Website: lowes
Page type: billing-address
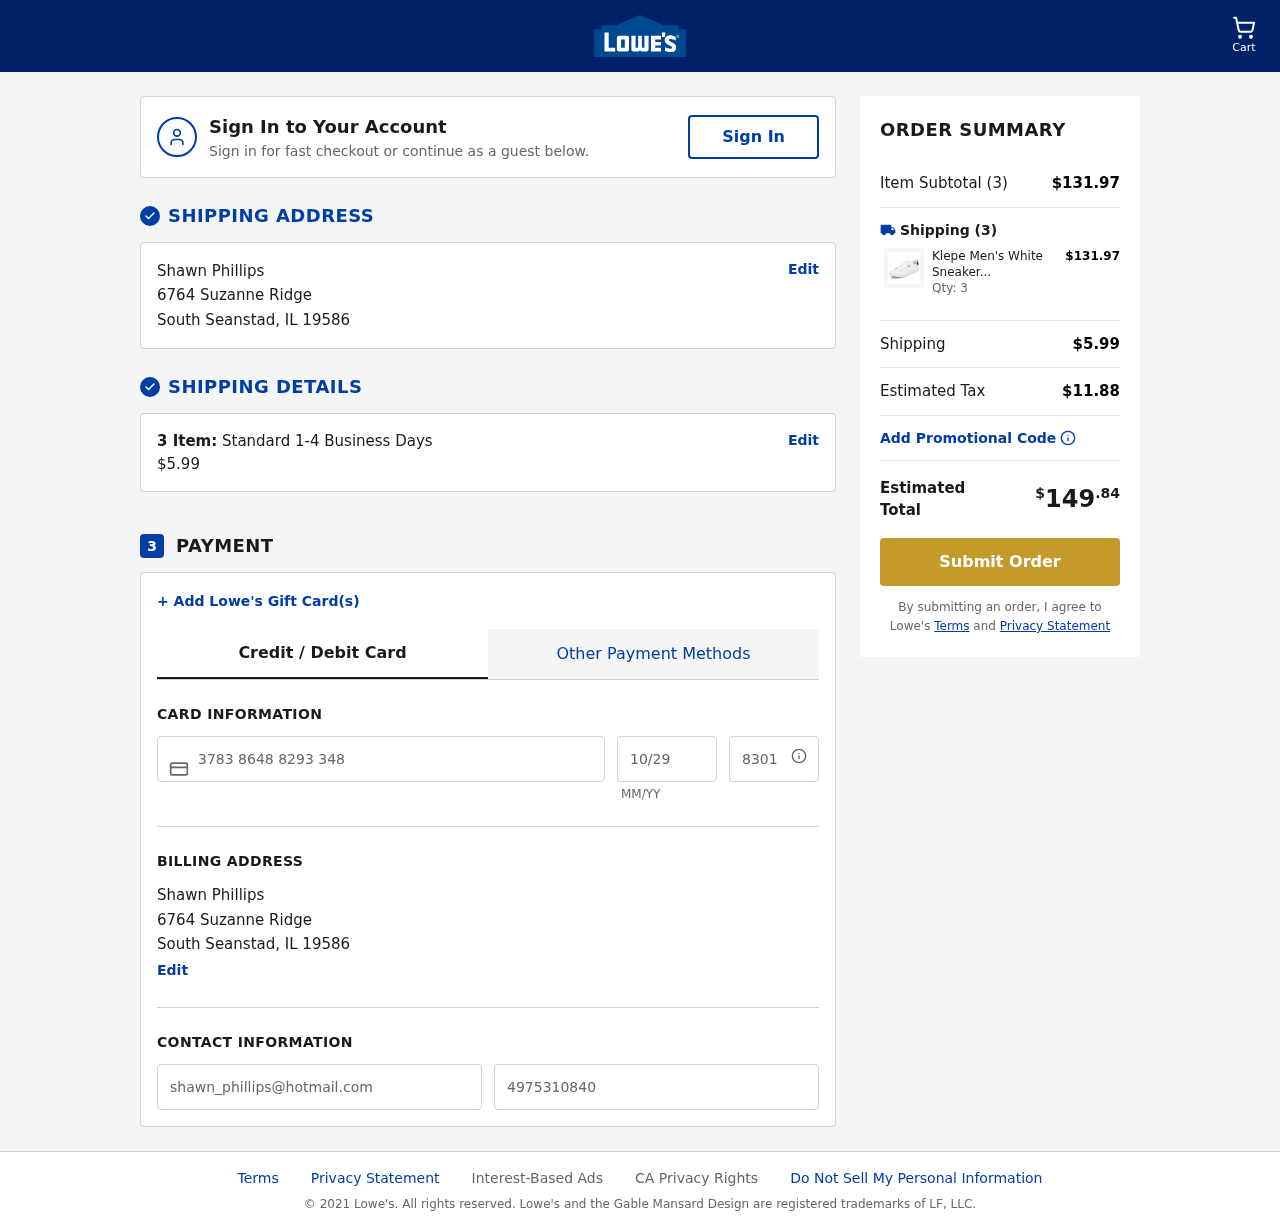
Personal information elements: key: PII_CARD_CVV
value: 8301
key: PII_CARD_EXPIRY
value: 10/29
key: PII_CARD_NUMBER
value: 3783 8648 8293 348
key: PII_CITY
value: South Seanstad
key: PII_EMAIL
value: shawn_phillips@hotmail.com
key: PII_FULLNAME
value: Shawn Phillips
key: PII_PHONE
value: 4975310840
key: PII_POSTCODE
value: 19586
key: PII_STATE_ABBR
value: IL
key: PII_STREET
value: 6764 Suzanne Ridge
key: PII_FULLNAME2
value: Shawn Phillips
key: PII_CITY2
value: South Seanstad
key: PII_STATE_ABBR2
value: IL
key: PII_POSTCODE_FULL
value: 19586
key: PII_POSTCODE_NUMERIC
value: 19586
Product elements: key: PRODUCT1_NAME
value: Klepe Men's White Sneakers- 7 UK (41 EU) (8 US) (A12/WHT)
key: PRODUCT1_PRICE
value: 43.99
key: PRODUCT1_QUANTITY
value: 3
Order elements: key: ORDER_NUM_ITEMS
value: Cart
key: ORDER_NUM_ITEMS
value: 3 Item:
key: ORDER_NUM_ITEMS
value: Item Subtotal (3)
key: ORDER_SHIPPING_COST
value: $5.99
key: ORDER_SUBTOTAL
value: $131.97
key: ORDER_TAX
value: $11.88
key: ORDER_TOTAL
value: $149.84